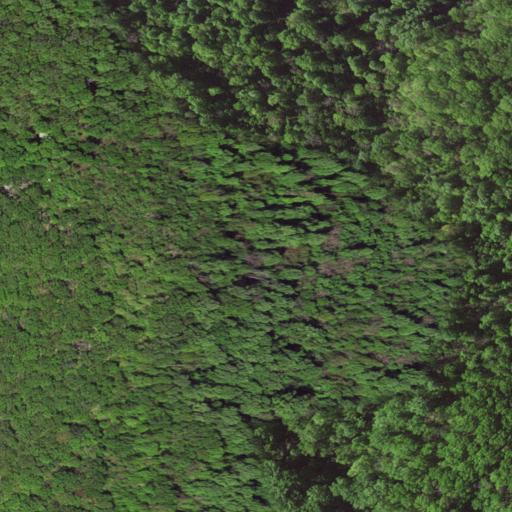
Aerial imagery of mountain in Virginia named Flint Stone Mountain containing deciduous forest and mixed forest